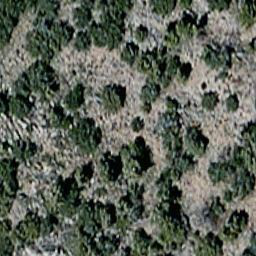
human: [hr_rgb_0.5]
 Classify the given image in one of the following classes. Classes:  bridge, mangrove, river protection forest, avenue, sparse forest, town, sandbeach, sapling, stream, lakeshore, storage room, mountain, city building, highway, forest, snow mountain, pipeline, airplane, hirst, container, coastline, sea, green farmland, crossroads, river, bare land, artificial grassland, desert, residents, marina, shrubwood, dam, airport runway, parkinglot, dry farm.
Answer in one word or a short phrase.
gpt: sparse forest